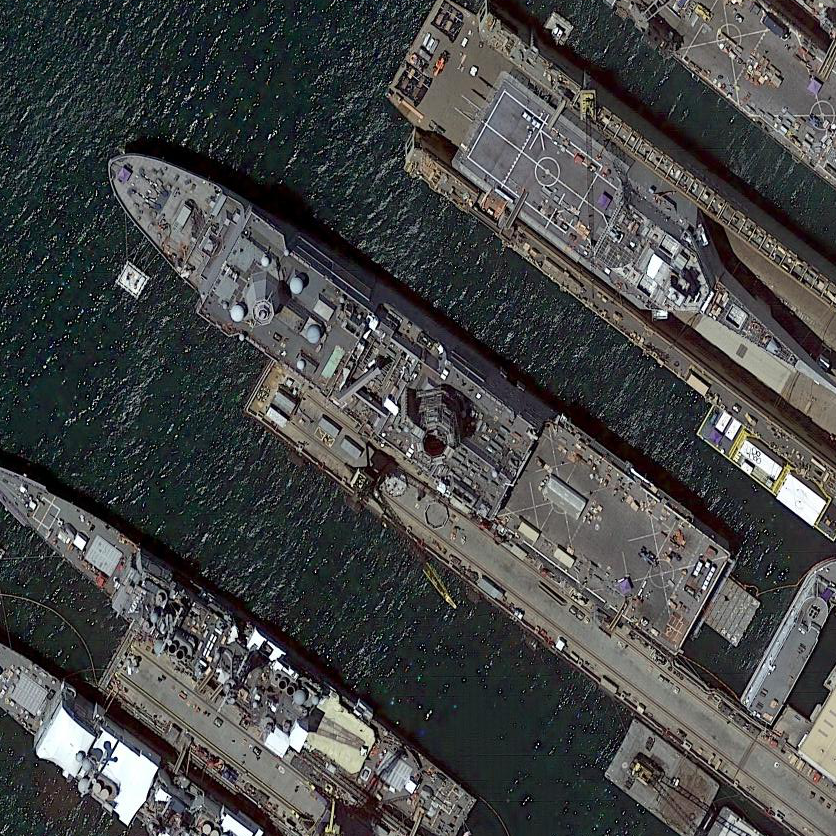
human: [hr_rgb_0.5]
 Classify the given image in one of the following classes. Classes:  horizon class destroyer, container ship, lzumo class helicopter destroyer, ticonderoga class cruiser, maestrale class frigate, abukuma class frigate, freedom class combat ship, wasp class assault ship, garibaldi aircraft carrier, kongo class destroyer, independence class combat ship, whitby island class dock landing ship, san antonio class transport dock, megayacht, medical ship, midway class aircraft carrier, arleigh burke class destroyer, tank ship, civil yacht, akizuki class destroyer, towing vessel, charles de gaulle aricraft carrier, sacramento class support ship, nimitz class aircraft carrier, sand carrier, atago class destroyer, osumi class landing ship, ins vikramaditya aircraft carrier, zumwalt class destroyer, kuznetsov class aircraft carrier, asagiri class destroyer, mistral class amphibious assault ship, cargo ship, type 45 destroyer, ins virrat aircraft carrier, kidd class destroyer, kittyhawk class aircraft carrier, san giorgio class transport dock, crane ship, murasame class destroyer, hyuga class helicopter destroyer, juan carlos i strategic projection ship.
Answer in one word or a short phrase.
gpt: San Antonio class transport dock